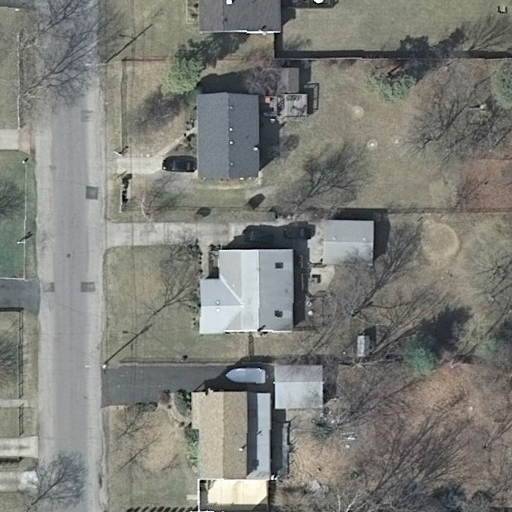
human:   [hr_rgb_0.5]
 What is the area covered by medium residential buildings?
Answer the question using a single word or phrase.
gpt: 1053m2

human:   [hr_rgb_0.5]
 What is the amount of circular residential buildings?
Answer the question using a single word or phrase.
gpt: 0

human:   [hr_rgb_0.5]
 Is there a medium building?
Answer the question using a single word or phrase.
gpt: yes

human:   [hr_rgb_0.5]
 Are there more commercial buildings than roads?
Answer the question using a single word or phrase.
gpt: no

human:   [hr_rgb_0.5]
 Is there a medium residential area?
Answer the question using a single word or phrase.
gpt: no

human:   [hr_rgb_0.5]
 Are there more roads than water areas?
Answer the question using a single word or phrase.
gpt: yes

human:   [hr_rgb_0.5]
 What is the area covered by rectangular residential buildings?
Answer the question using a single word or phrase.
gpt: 435m2

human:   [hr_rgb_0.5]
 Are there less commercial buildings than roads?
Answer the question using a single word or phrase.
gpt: yes

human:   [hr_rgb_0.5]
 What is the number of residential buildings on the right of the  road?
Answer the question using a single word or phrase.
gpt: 4

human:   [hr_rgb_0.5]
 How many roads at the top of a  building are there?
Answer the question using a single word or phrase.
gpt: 0

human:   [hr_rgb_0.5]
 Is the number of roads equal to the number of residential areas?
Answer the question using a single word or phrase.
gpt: yes

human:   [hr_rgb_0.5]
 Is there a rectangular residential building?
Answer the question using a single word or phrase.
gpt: yes

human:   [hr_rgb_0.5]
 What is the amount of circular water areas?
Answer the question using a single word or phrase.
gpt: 0

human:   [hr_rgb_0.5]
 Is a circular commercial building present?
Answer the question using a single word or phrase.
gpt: no

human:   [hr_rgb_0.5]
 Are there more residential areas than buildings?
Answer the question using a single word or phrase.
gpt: no

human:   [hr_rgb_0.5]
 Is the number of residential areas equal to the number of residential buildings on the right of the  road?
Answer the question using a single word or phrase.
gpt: no

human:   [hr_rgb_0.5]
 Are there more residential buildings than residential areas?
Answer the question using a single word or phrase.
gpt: yes

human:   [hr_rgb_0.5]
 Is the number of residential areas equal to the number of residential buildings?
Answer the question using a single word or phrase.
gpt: no

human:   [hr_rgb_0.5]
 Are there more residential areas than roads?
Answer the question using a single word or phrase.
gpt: no

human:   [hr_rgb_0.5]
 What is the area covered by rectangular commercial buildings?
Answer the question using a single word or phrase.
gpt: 0m2

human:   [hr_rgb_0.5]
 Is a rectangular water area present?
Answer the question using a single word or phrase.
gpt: no

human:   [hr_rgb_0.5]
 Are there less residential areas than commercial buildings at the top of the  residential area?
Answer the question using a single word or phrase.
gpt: no

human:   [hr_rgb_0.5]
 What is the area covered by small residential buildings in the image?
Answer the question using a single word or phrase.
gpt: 0m2

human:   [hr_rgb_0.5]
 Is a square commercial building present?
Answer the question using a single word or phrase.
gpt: no

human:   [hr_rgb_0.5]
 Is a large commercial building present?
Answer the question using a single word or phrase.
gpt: no

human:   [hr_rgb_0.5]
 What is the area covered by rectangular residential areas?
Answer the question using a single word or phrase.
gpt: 10599m2

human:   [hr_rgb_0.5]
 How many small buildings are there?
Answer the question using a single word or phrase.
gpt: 2

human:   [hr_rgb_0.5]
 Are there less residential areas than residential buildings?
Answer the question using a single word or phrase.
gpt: yes

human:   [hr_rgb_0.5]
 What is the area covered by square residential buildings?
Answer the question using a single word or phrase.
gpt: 0m2

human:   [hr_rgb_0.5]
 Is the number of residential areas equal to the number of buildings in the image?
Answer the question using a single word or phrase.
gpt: no

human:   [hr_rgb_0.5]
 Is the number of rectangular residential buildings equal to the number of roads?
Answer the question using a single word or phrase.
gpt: no

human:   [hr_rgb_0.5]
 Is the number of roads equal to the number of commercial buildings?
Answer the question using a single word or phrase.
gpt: no

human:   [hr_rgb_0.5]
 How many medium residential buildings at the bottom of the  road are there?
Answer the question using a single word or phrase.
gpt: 1

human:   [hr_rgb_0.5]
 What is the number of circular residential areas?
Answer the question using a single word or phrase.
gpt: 0

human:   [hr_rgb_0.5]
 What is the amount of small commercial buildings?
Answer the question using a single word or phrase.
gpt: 0

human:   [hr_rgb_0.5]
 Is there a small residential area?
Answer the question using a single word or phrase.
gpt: no